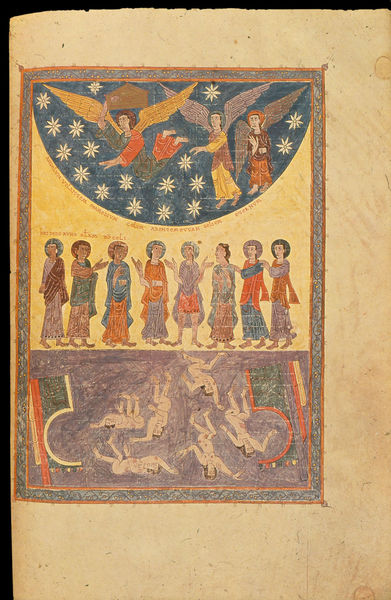
Titel: Beatus von Liébana Apokalypsenkommentar
Institution: Girona, Archiv der Kathedrale
Schlagwörter: blau, flügel, himmel, körper, nackt, menschen, männer, nacht, orange, rahmen, tot, gold, blatt, engel, schrift, lila, nackte, unten, gewölbe, buch, druck, sterne, seite, tote, buchseite, pergament, heiligenschein, fegefeuer, hölle, balu, heilige, sechs, acht, apostel, buchmalerei, sünder, drunter